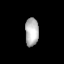
Tissue: lung
Cell type: Endothelial cells
Senescence score: 0.6364
Nuclear area (px): 372
Mean DAPI intensity: 181.874